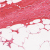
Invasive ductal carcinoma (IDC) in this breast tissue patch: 0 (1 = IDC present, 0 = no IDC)